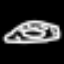
Label: donut